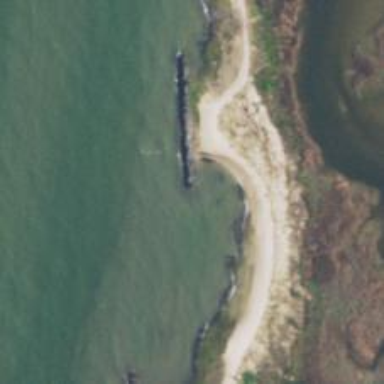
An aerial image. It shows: Breakwater structure.